You are looking at the envelope spectrum of a bearing's vibration signal. The marked vertical lines are the theoretical fault frequencies for the outer race, inner race, rolling elements, and cage. Classify the bearing condition as one of: normal, inner_race, outer_race, ball.
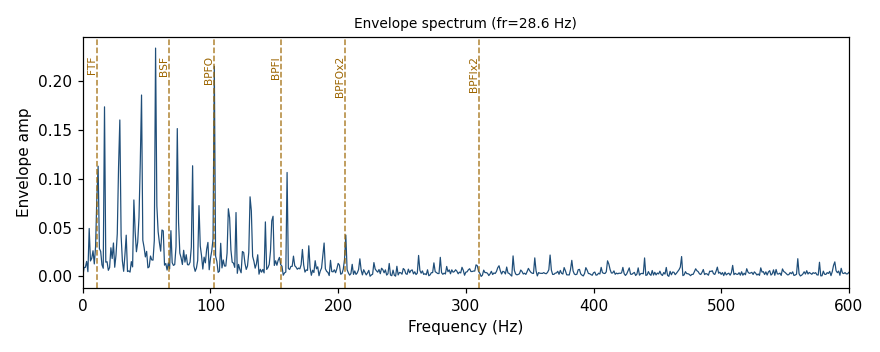
Answer: outer_race